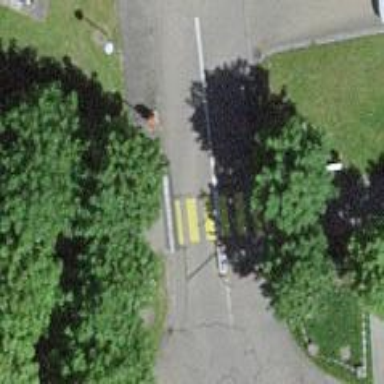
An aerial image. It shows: Uncontrolled zebra crossing on the road.